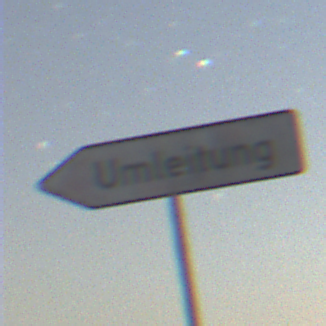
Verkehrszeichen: UmleitungswegweiserLinksweisend
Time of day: Night
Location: Outdoor (Nature)
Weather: Clear
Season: NotSpecified
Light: Natural